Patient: sex M, age 57
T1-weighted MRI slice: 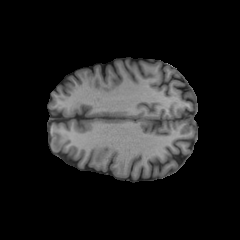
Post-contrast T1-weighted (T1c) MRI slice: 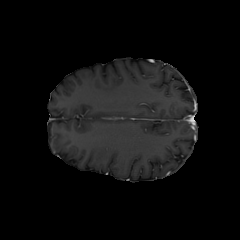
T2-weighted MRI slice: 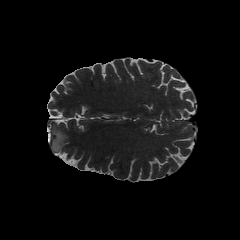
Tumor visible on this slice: yes
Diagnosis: Oligodendroglioma, IDH-mutant, 1p/19q-codeleted
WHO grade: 2